Brain MRI, t2w sequence, axial 2D slice.
Patient: age 44, sex M, weight 78 kg, height 1.76 m
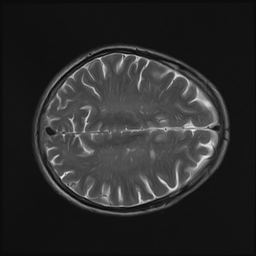